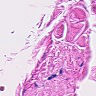
Metastatic tissue present: no